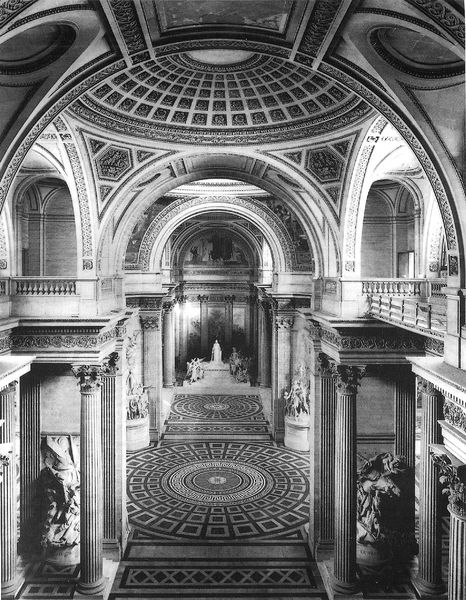
Titel: Panthéon in Paris
Künstler: Jacques Germain Soufflot
Standort: Paris, Panthéon (EU - F - Ile-de-France)
Schlagwörter: weiß, fenster, marmor, pfeiler, schwarz, säule, säulen, muster, ornament, architektur, kirche, boden, figur, decke, innen, kreis, statue, bogen, fußboden, empore, figuren, rundbogen, kuppel, arch, arches, architecture, balcony, church, column, columns, hall, oil, priest, thron, black, interior, pattern, stuck, floor, galerie, foto, bögen, gewölbe, balustrade, dom, schwarzweiß, mosaik, altar, kapitelle, kathedrale, langhaus, kapitell, gesims, mittelschiff, skulpturen, statuen, altarraum, chor, kanneluren, baroque, ballustrade, kassetten, heilige, deckengemälde, drawing, korinthisch, black and white, etching, photo, sculpture, deckenmalerei, dome, vierung, kuppelbau, apse, basilica, cathedral, niches, ceiling, cupola, symmetry, art, statues, gothic, religion, fresco, paint, space, wiß, round, mosaic, photograph, height, tiles, sculptures, tomb, indoor, balconies, symmetrical, bw, kassettem, width, galleries, canddles